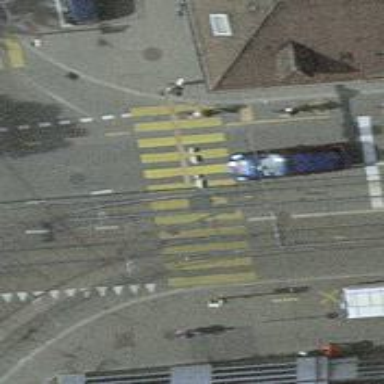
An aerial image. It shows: Tram level crossing on railway.